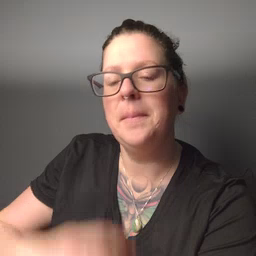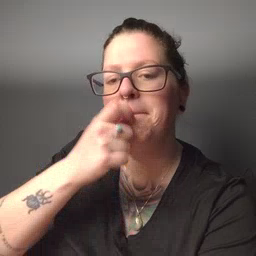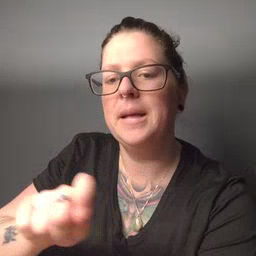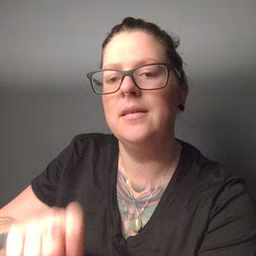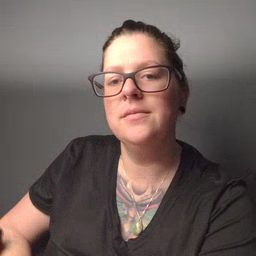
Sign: pen